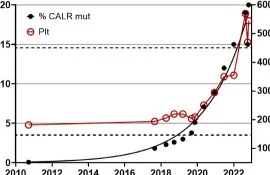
Exponential growth of CALR mutant allele burden from CH to MPN (A) Graph illustrating the mutant allele burden of CALR type 1 from September 2010 to November 2022 demonstrating exponential growth of the mutant allele burden and the platelet count. Note the close correlation between the CALR mutant allele burden and the platelet count once it exceeds 5%, including the transient drop even from 19% mutant alleles to 15% indicating a biological phenomenon rather than a technical discrepancy. The left Y-axis indicates the mutant allele burden, where black dots indicate CALR data points. The right Y-axis describes the number of platelets/microl and the red circles measurements of platelets. The dashed lines indicate the upper and lower boundary for the reference range of platelet count.
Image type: chart (chart)